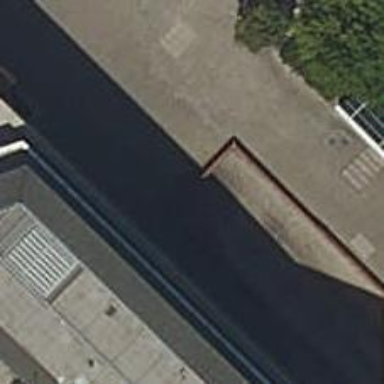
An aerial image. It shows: Parking entrance.